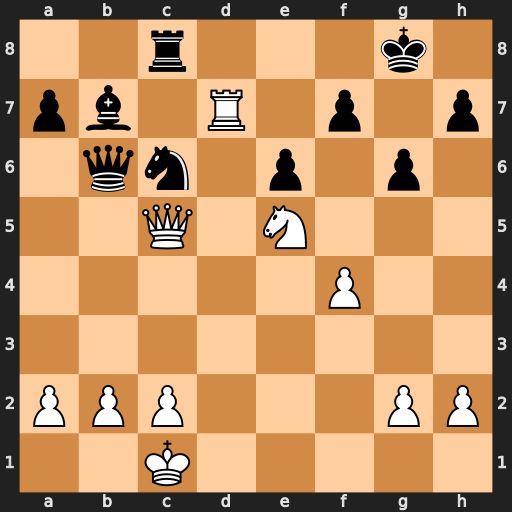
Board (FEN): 2r3k1/pb1R1p1p/1qn1p1p1/2Q1N3/5P2/8/PPP3PP/2K5
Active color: w
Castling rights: -
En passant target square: -
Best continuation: Qxb6 axb6 Rxb7